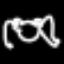
Label: frog